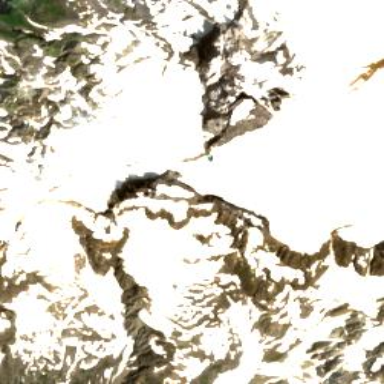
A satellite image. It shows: Majestic glacier in the distance.